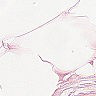
Metastatic tissue present: no